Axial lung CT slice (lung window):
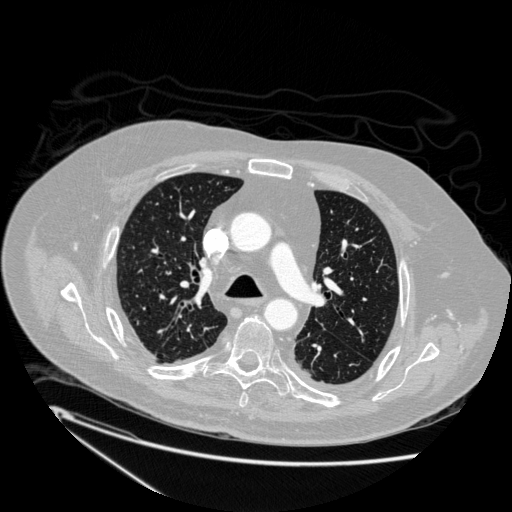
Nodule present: no